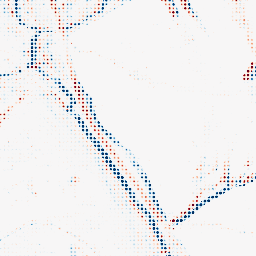
Category: morphological
Decomposition family: morphological_rect
Decomposition parameters: operation: average
width: 10
height: 3
Upsampling method: sinc_blackman
Upsampling parameters: scale: 8
kernel_size: 4
Upsampling scale: 8